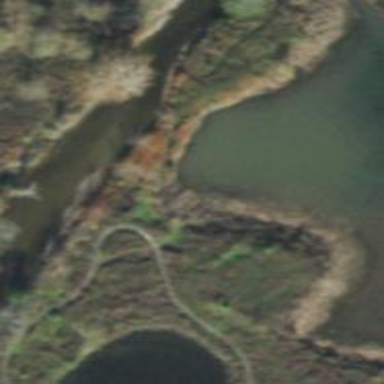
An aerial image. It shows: Golf cartpath that is also road path.